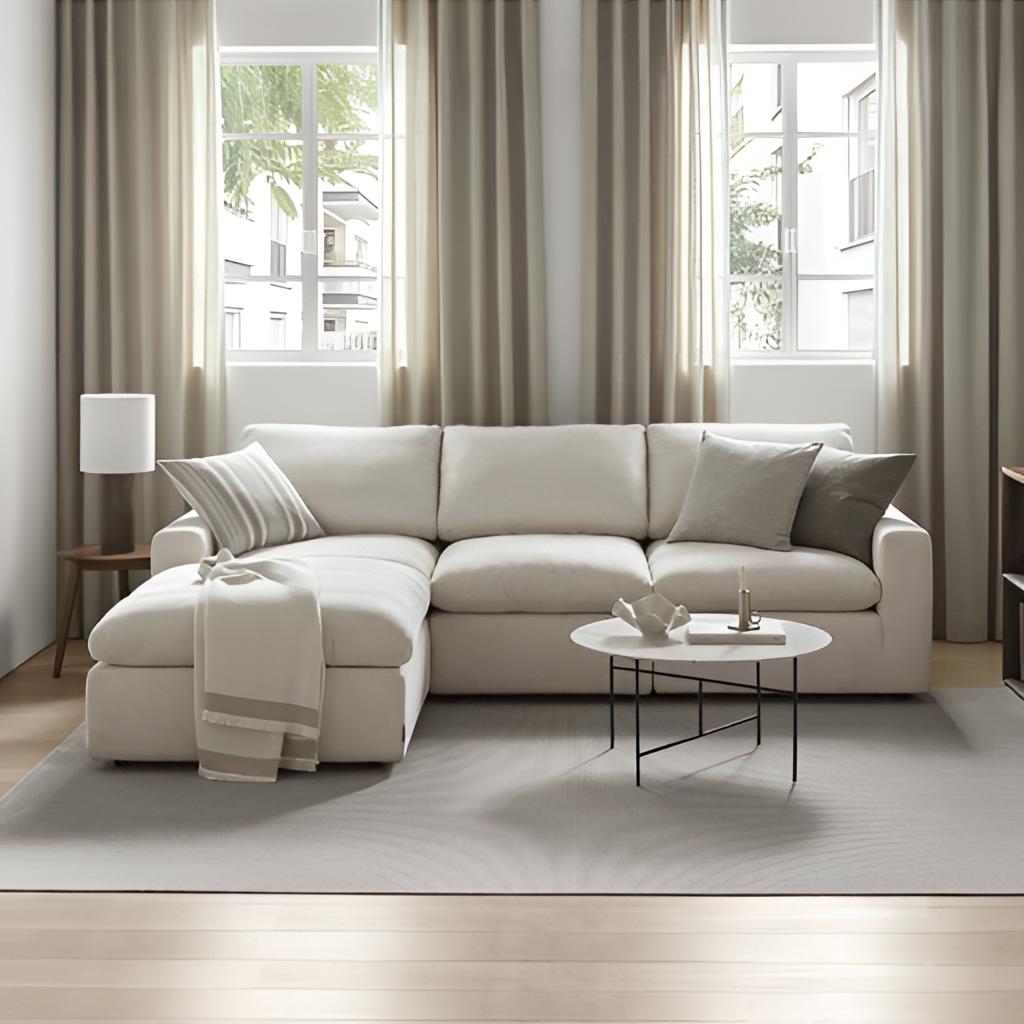
living room, white fabric sectional sofa, wood flooring, with plank pattern, contemporary, fabric wallpaper, with solid pattern